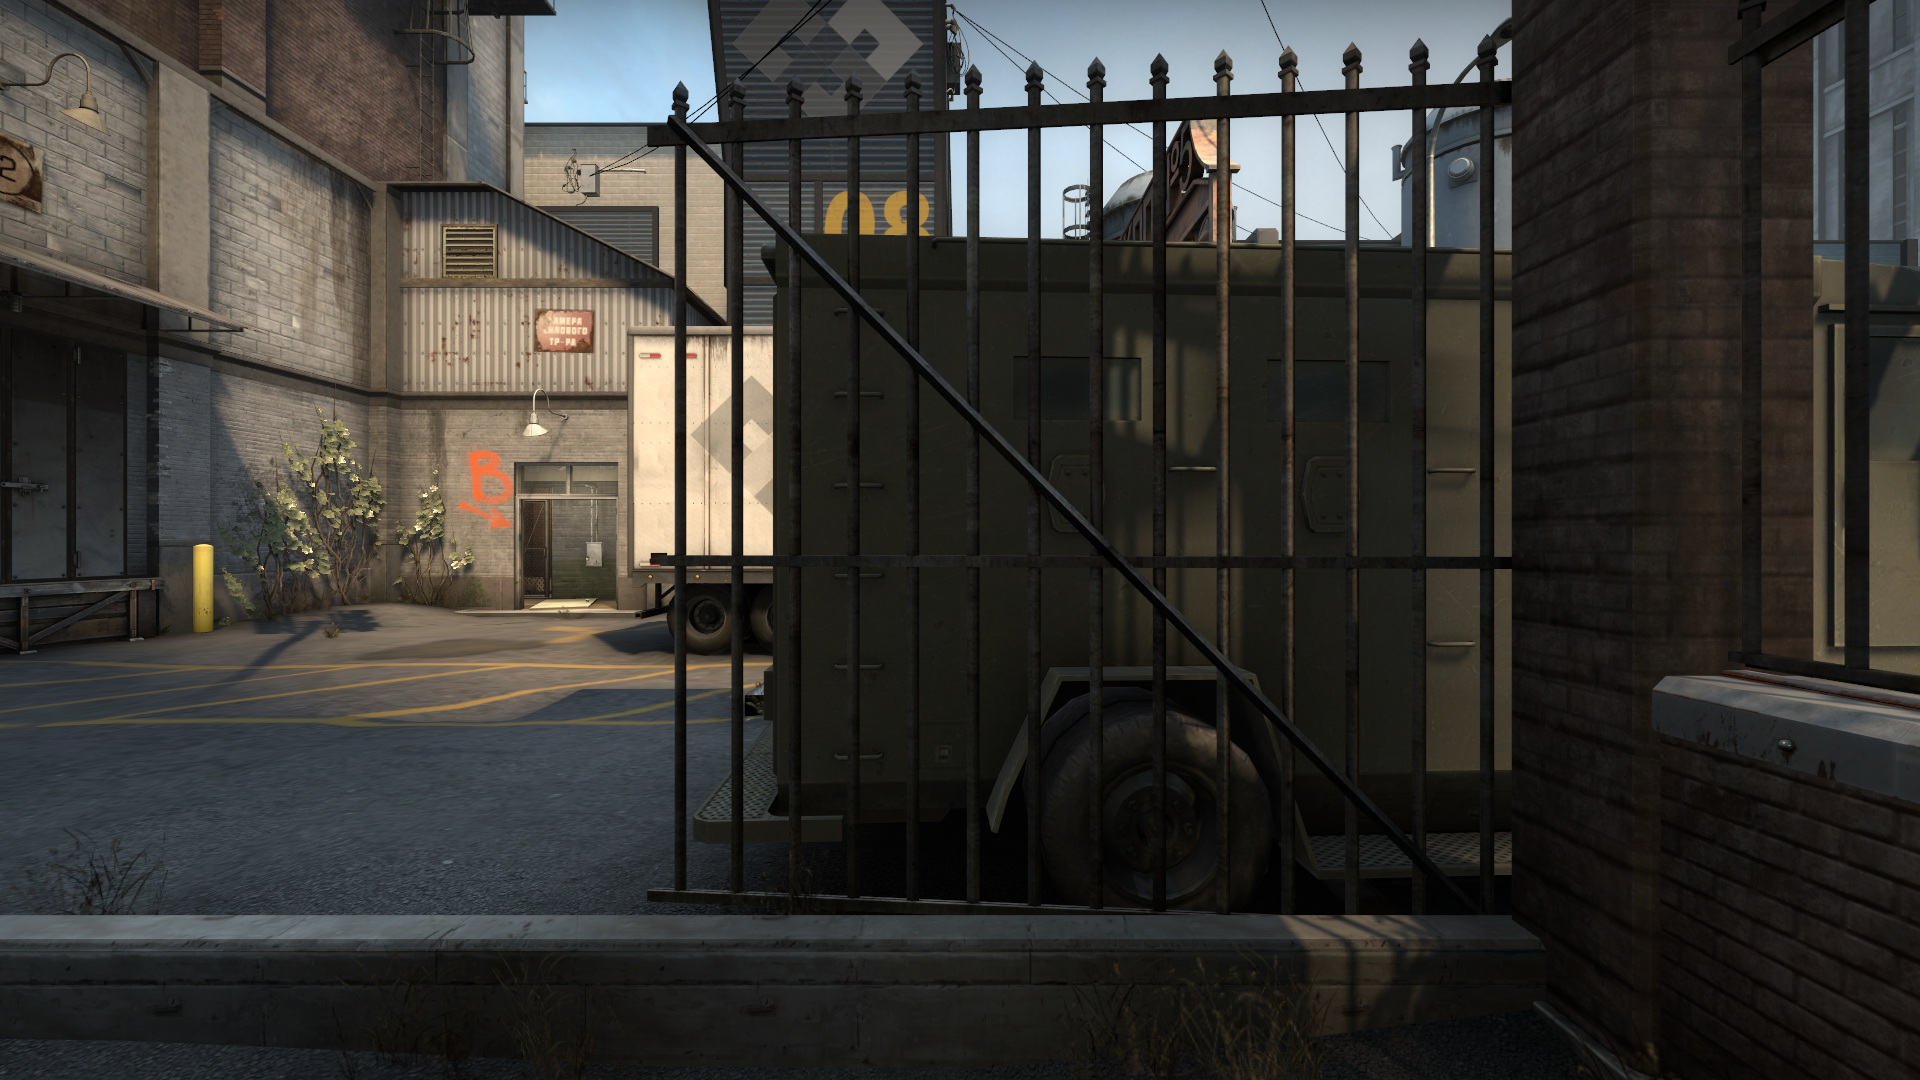
Map: de_train